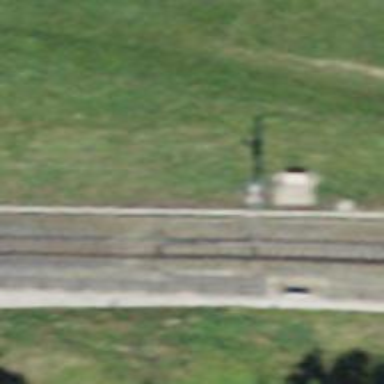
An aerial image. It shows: Railway switch.